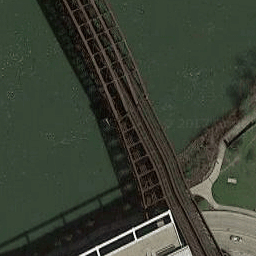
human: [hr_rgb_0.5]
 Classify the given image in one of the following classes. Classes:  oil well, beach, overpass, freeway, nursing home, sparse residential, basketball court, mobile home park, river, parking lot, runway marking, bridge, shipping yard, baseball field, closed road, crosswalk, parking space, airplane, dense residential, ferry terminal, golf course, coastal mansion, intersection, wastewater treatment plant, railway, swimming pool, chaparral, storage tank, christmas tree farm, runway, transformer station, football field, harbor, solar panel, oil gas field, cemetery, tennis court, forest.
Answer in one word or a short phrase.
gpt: bridge